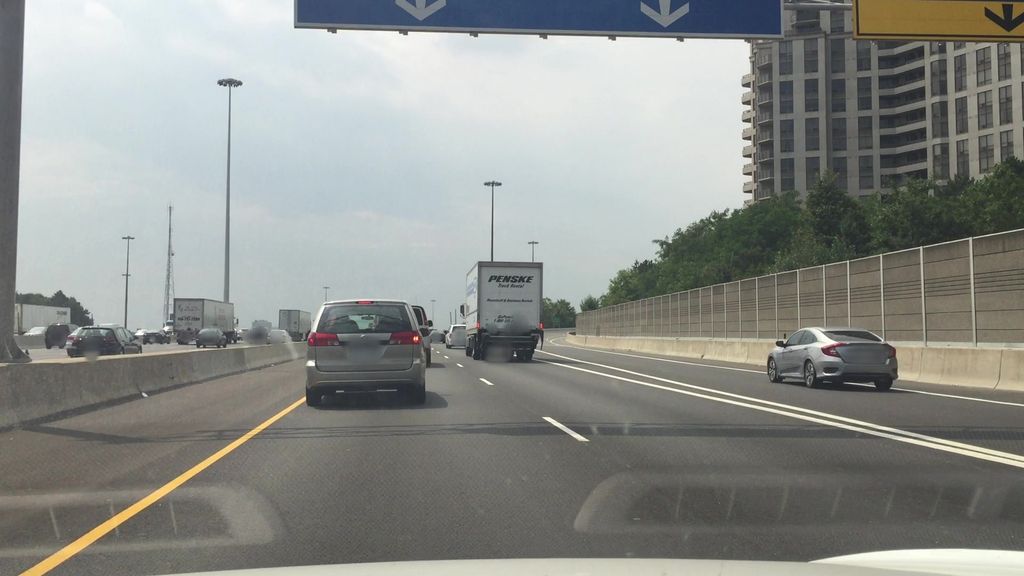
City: toronto